Field crop: maize
Growth stage: 2
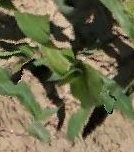
Species: maize